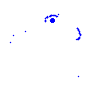
Particle: pion